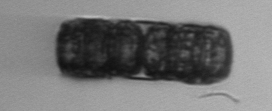
Label: Paralia_sulcata